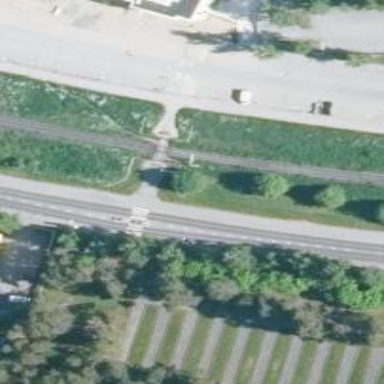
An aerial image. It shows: Footway along the road.